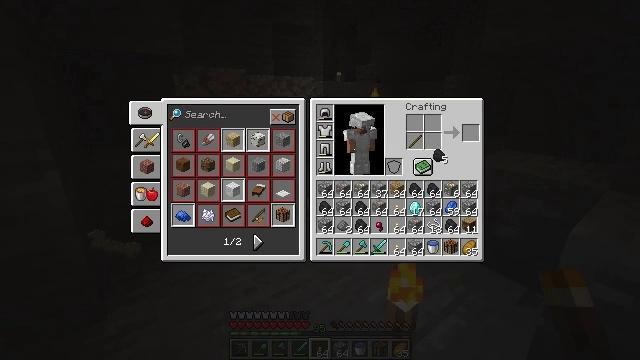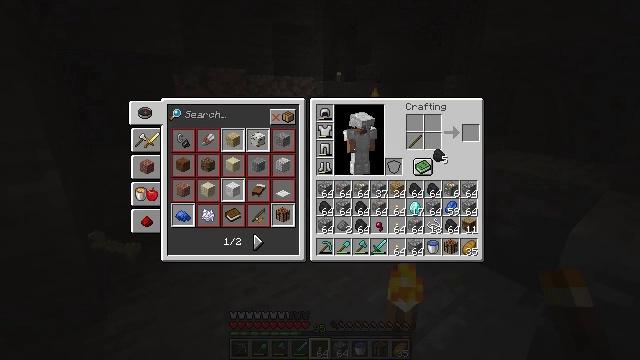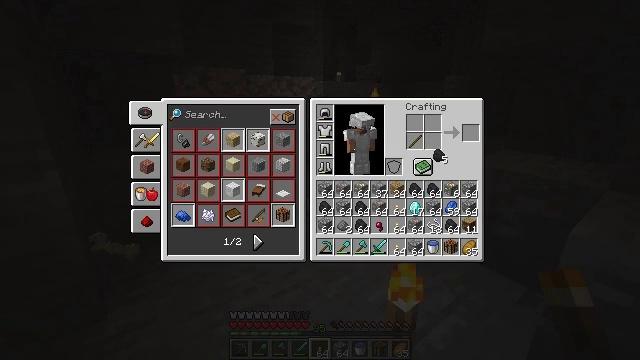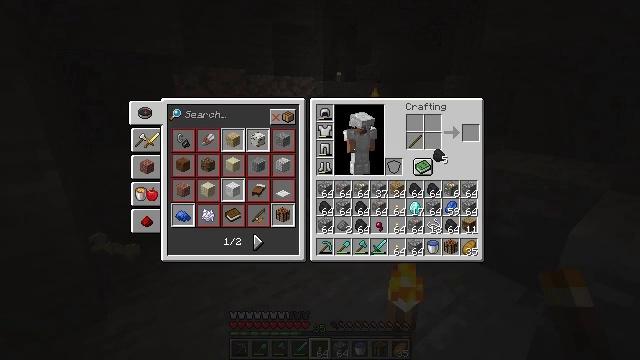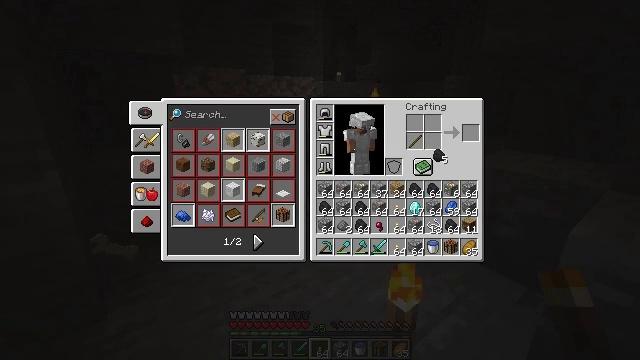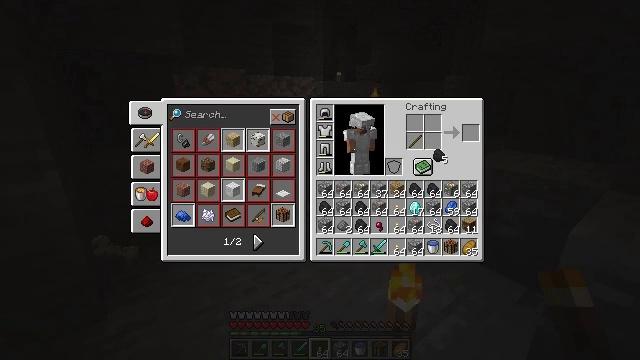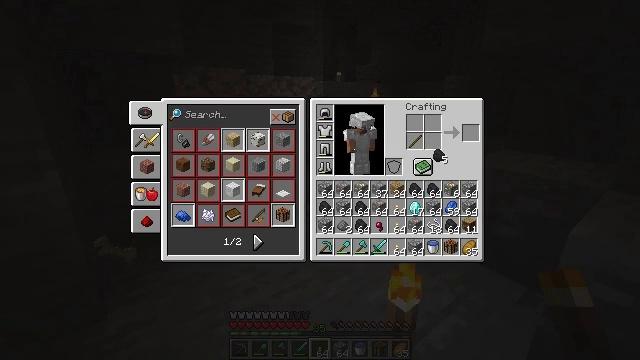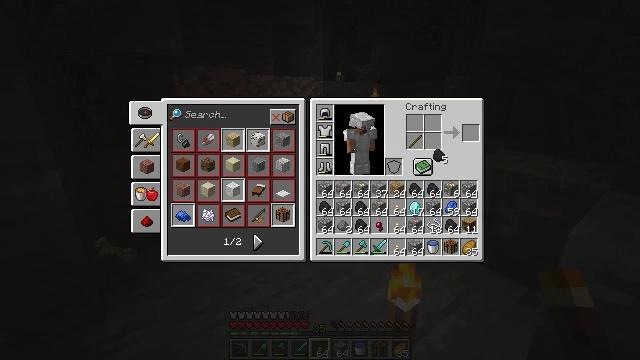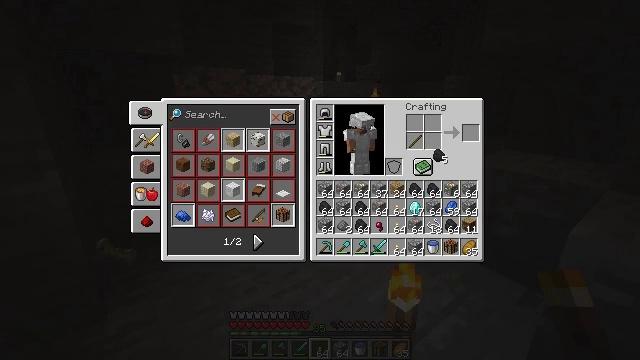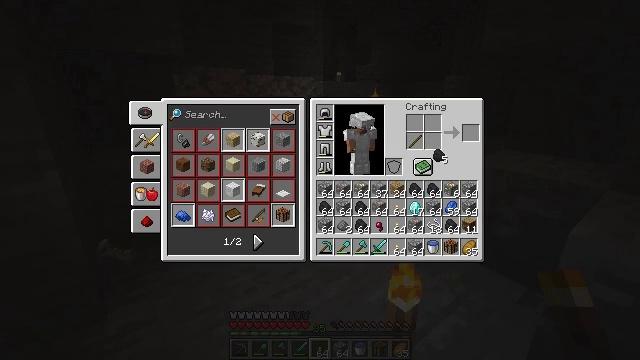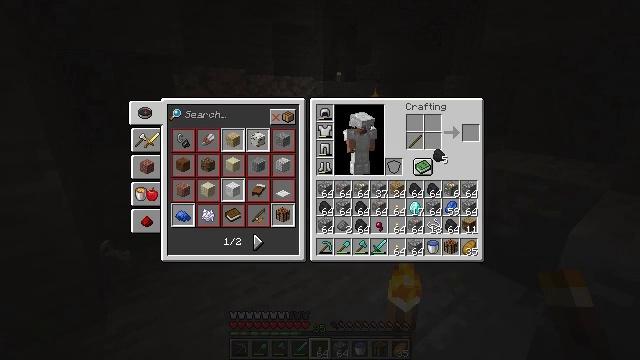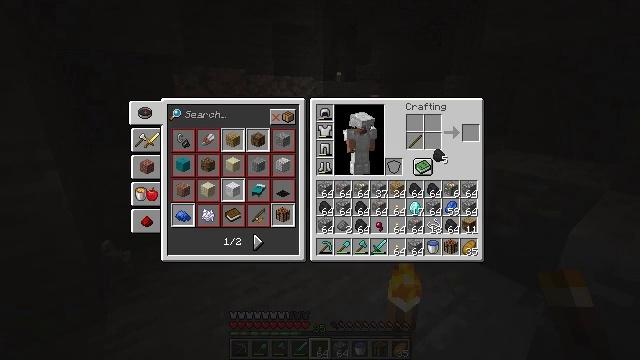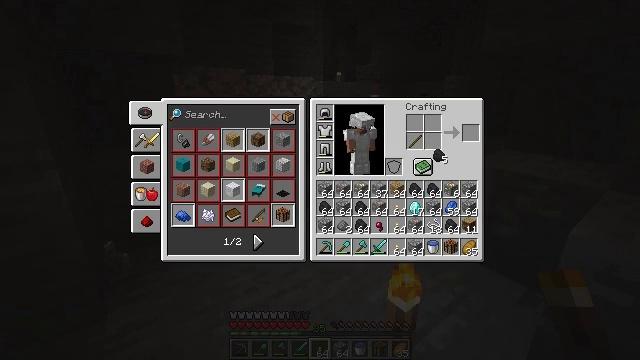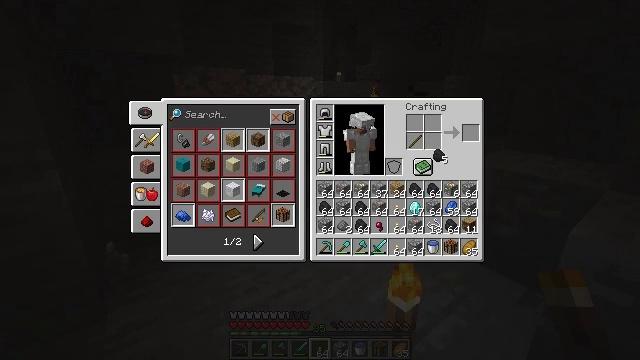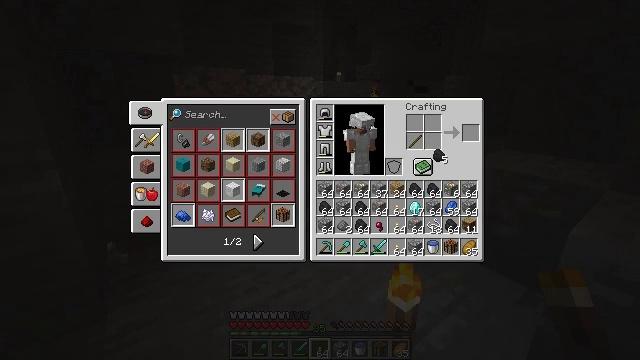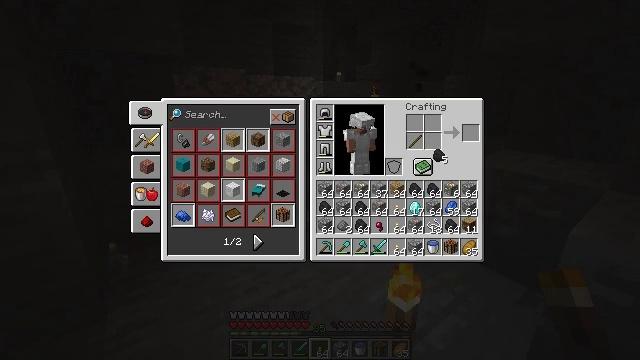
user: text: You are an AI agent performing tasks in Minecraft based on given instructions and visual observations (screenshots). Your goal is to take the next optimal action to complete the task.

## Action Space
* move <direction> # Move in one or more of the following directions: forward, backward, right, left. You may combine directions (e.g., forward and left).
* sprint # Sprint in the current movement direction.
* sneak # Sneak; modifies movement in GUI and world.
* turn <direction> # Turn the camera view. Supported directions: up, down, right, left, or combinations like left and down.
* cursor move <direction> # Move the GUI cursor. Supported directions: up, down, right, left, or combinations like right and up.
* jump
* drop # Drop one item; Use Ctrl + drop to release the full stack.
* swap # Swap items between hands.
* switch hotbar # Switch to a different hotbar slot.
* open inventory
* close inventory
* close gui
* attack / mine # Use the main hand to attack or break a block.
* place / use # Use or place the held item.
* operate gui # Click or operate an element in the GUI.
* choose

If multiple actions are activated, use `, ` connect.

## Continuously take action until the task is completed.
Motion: motion action
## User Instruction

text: Drop a string.
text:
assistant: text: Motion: no_op
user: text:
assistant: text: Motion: no_op
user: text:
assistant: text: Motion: no_op
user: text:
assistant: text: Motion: no_op
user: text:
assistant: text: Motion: no_op
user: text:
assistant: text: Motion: no_op
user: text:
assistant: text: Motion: no_op
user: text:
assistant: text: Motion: no_op
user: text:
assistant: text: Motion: no_op
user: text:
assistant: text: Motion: no_op
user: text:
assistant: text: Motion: no_op
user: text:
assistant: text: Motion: no_op
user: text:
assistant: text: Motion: no_op
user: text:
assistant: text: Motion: no_op
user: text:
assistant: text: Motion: no_op
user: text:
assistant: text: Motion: no_op
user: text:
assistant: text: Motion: no_op
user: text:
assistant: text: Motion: cursor move left and down
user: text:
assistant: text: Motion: no_op
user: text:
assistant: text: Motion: no_op
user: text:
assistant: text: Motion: no_op
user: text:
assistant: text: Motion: no_op
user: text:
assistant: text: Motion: no_op
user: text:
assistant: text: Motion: no_op
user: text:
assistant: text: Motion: no_op
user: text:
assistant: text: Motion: no_op
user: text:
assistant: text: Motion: no_op
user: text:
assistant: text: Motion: no_op
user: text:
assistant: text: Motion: no_op
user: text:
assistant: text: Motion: no_op